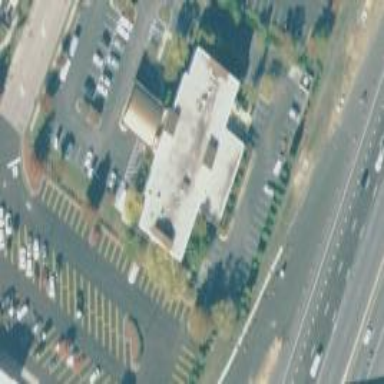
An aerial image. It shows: Hotel building.